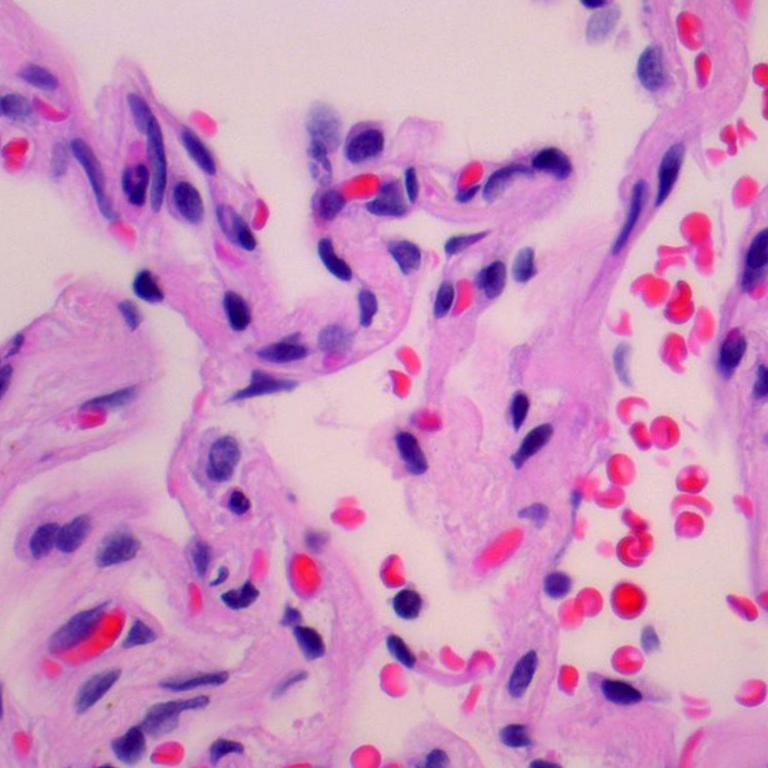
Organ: lung
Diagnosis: benign